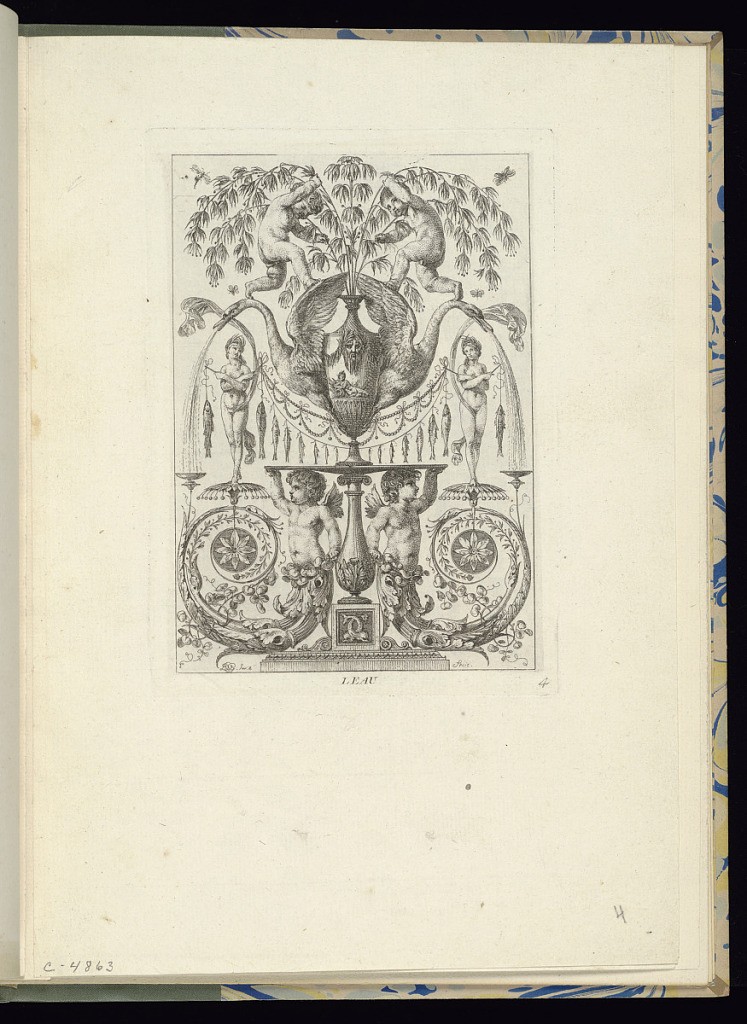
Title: L'Eau
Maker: Jean Démosthène Dugourc, French, 1749–1825
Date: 1782
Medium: Etching on paper
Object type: Bound print
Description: Plate 4 of a series of 6 numbered plates. Symmetrically-designed panel with grotesques. At lower center, two grotesque putti figures with swirling cartouche tails support a platter upon which stands a decorated vase with a mask at center. On either side of the vase, large swan-like birds emit water in streams from their beaks. Above, two putti hold onto branches contained within the vase. Ornamental decorations include festoons of flowers and female figures with a string of fish.